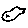
Label: bird